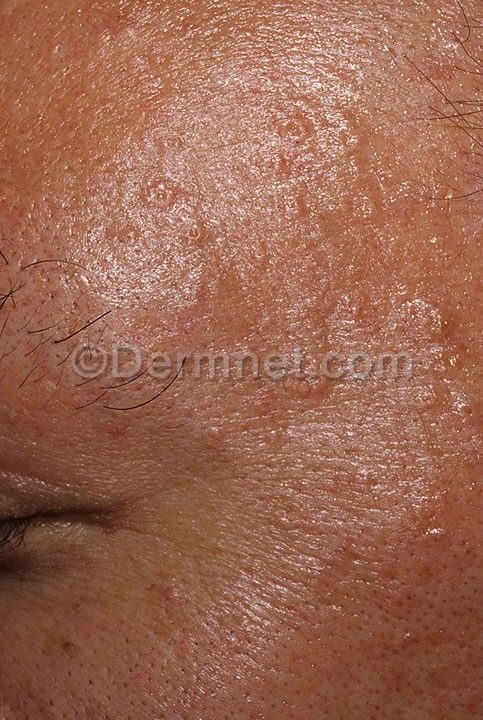
Disease: Seborrheic Keratoses and other Benign Tumors